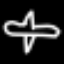
Label: airplane